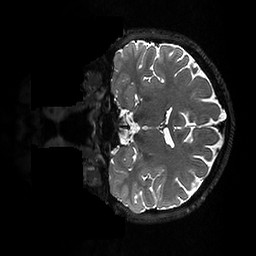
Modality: T2w
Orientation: coronal
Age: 30
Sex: male
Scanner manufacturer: ge
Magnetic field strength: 3 T
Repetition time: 3.202 s
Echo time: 0.06582 s